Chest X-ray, PA view. Patient: 79 years old, sex F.
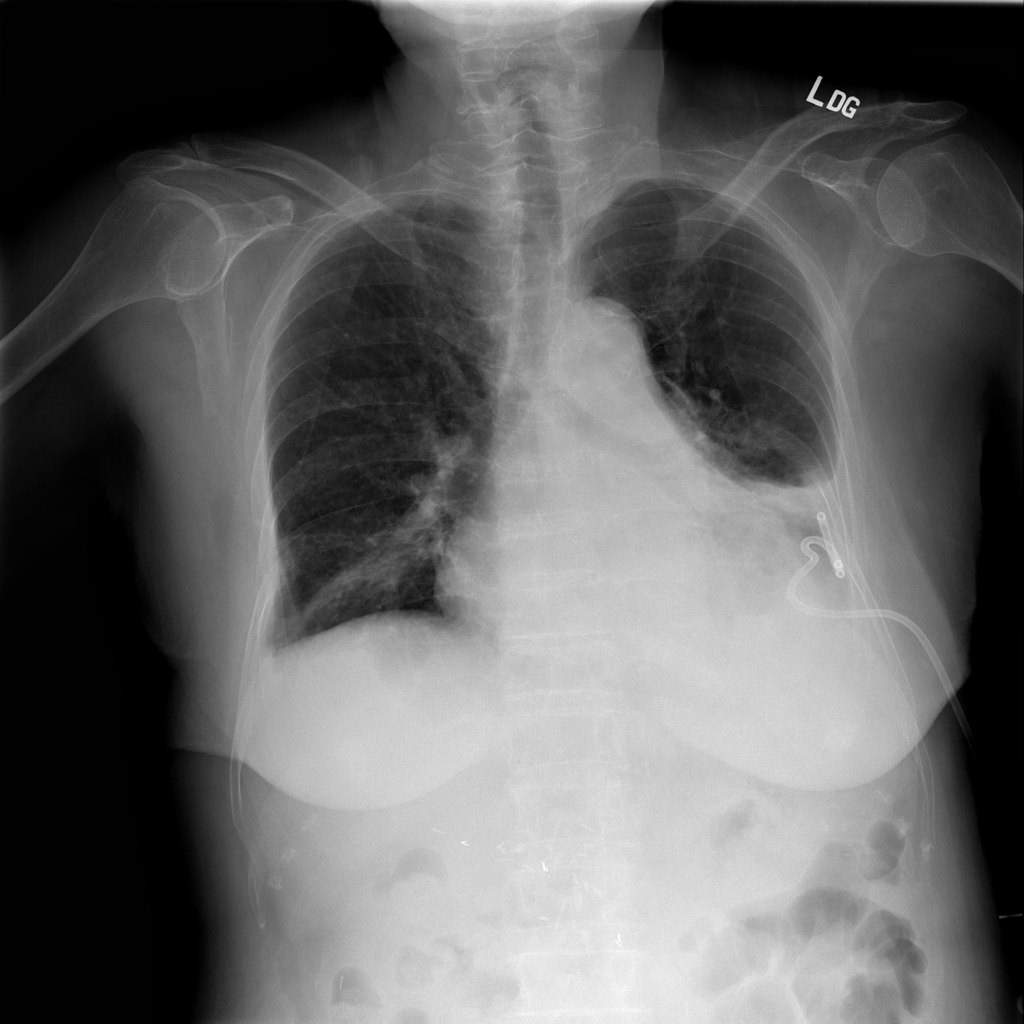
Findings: Effusion, Pneumothorax